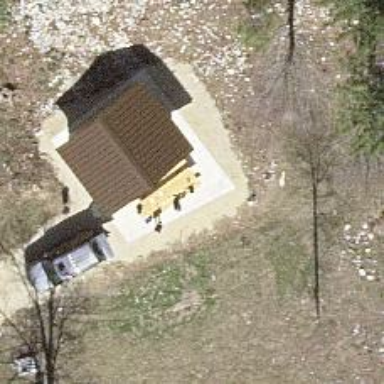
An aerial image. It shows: BBQ amenity.